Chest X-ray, PA view. Patient: 55 years old, sex M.
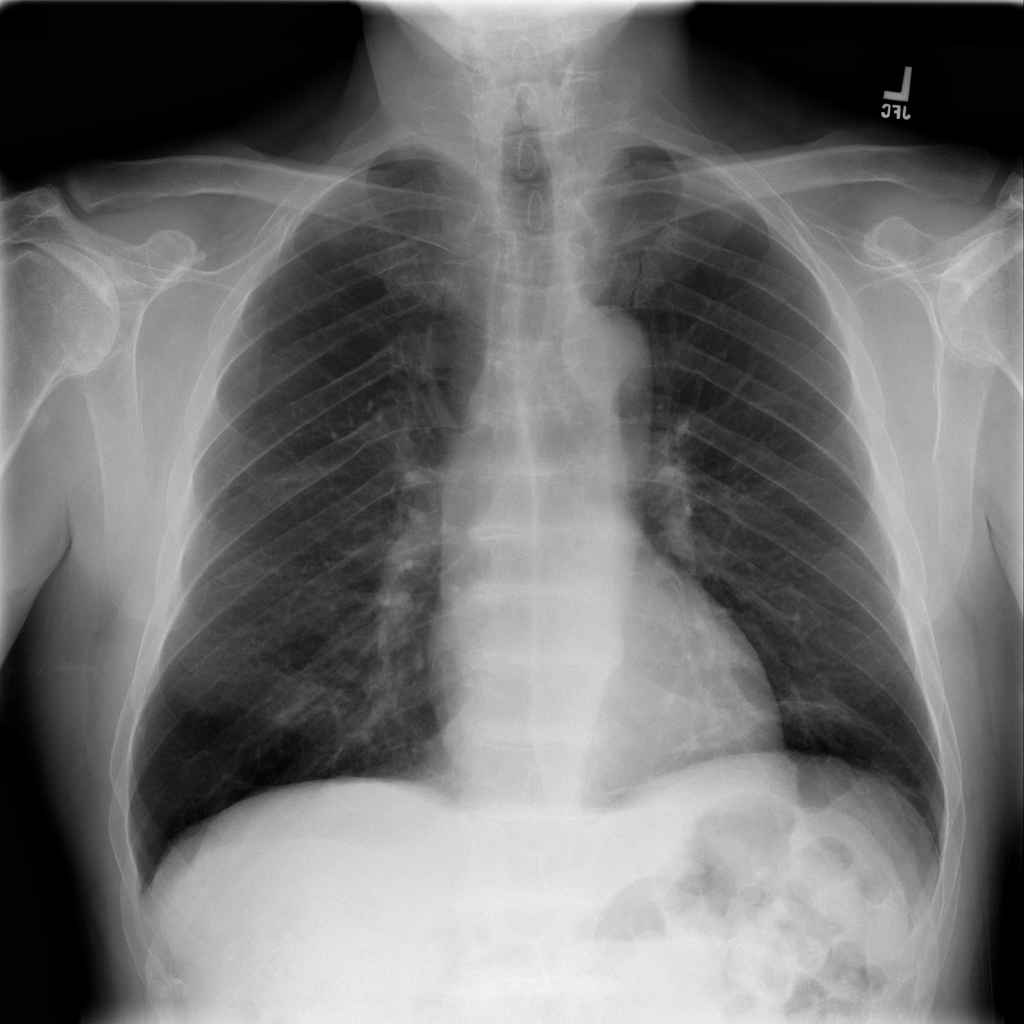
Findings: Atelectasis